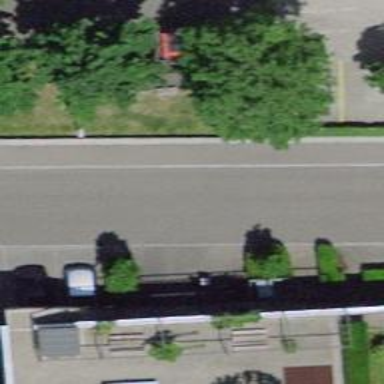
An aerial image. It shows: Asphalt road in residential area.